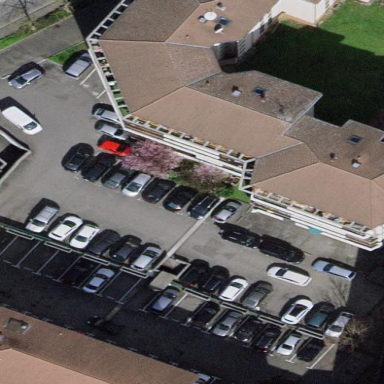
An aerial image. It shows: Part of building.